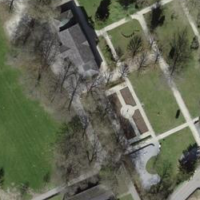
EUNIS habitat code: 55
Species observed at this site:
Asplenium trichomanes